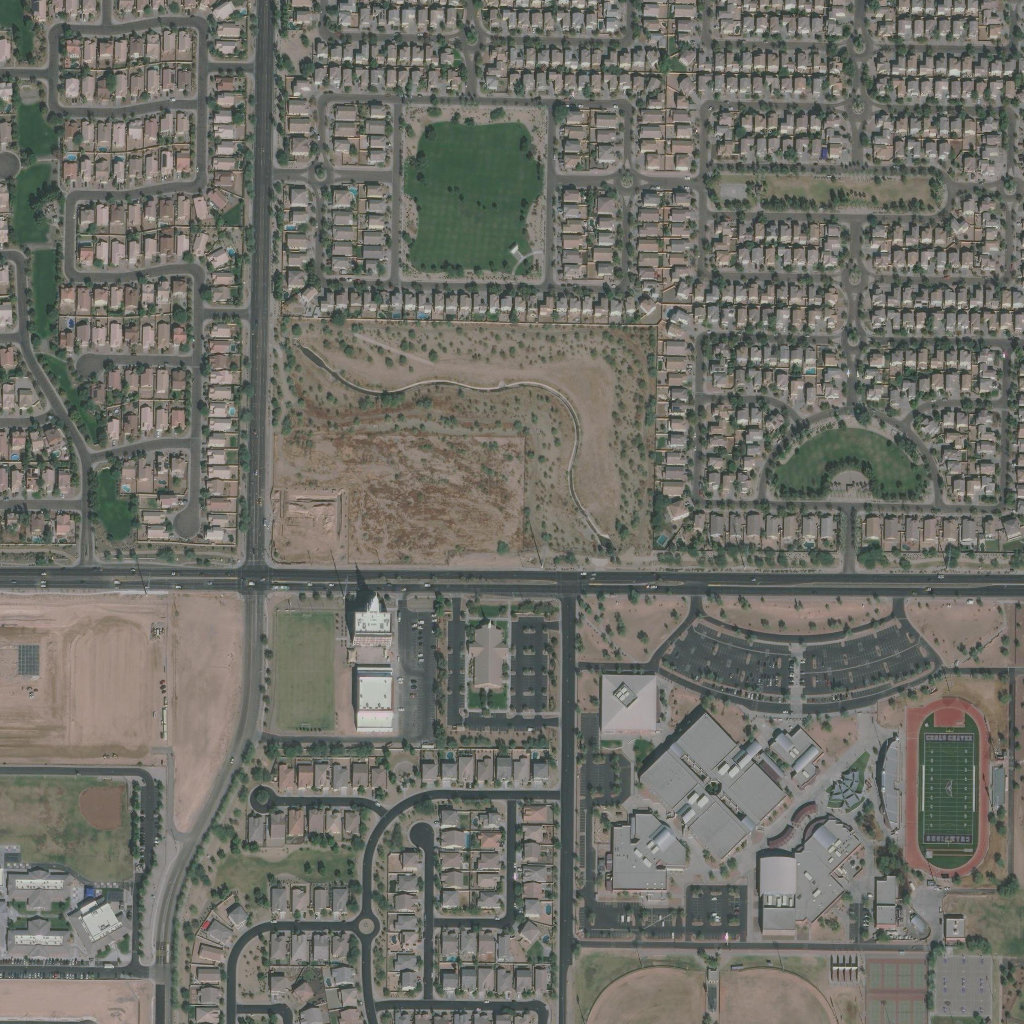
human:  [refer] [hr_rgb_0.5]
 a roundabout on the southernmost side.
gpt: <box>[[34, 89, 36, 91, 0]]</box>